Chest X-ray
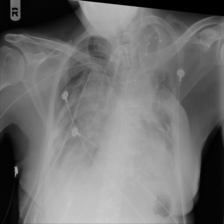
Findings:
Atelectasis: negative
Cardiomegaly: negative
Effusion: positive
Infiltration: positive
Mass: positive
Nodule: negative
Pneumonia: negative
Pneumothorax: negative
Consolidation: negative
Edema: negative
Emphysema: negative
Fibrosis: negative
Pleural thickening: negative
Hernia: negative